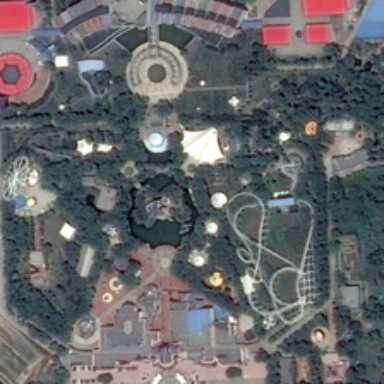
Many buildings and green trees are in a park .